Question: How can I define my own custom keys on Firebase with Flutter?

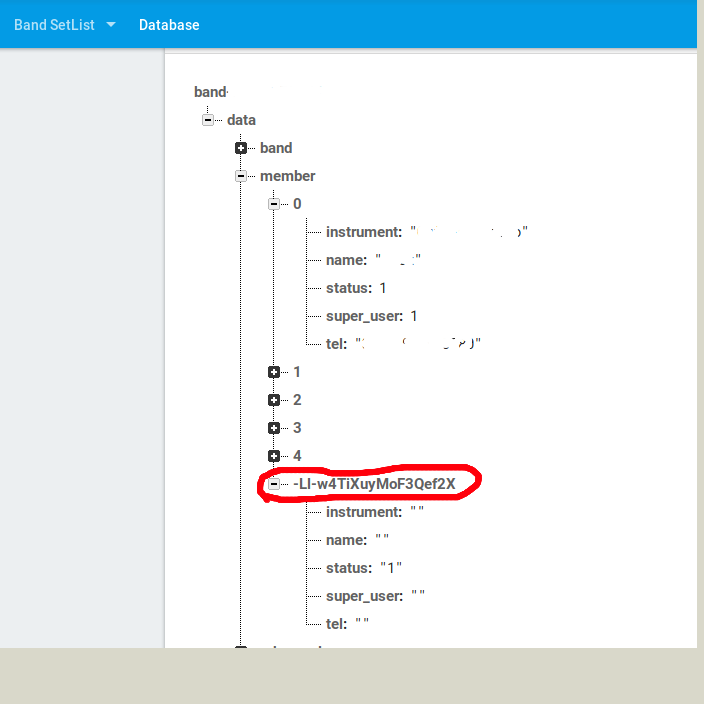
Answer: You're currently adding a child node by calling <URL>, which automatically generates a unique ID for that child node.
'''
ref.push().set(...)
'''
To control the name of the child node, use <URL> instead:
'''
ref.child('name').set(...)
'''